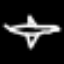
Label: airplane